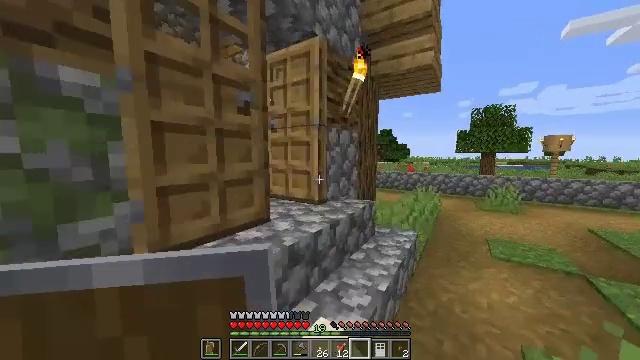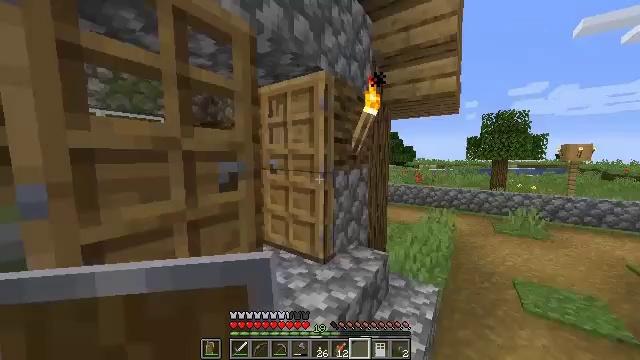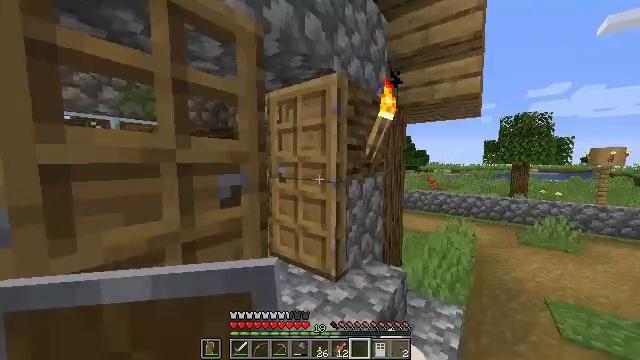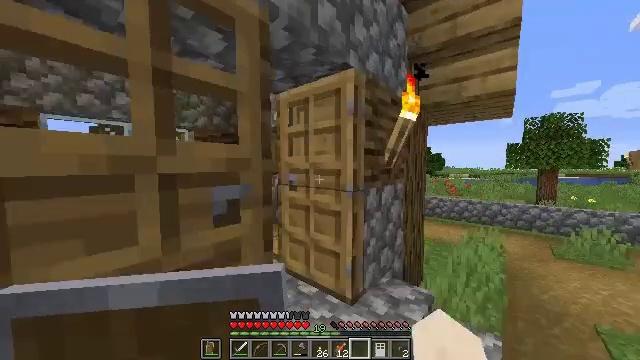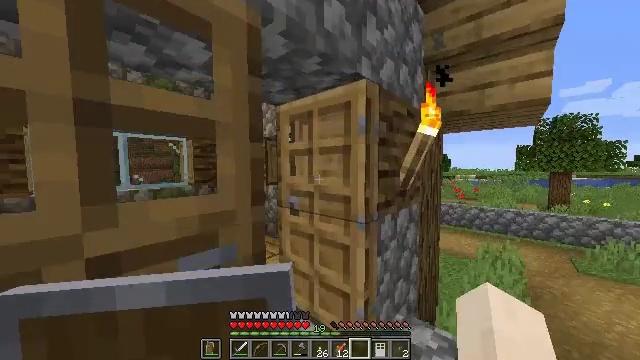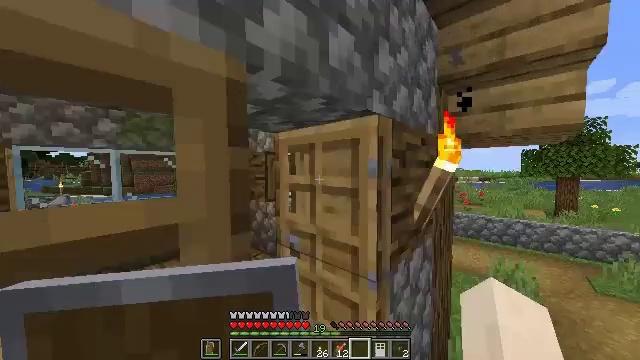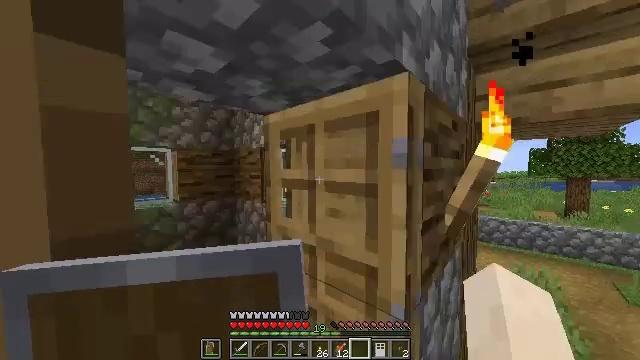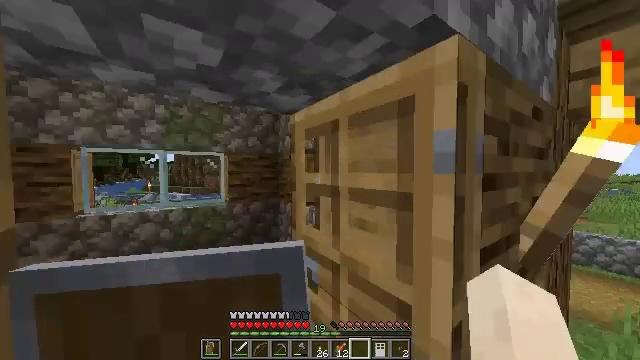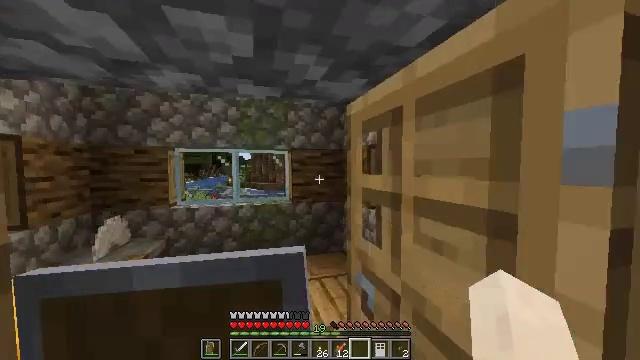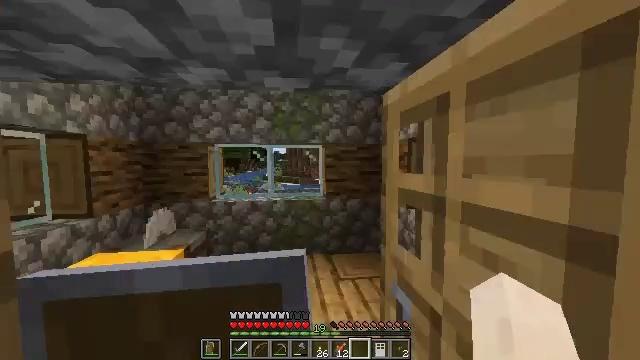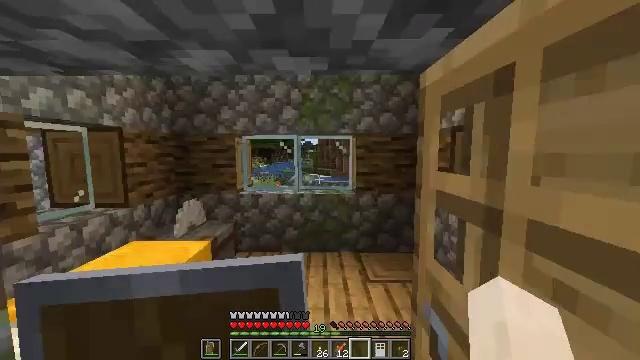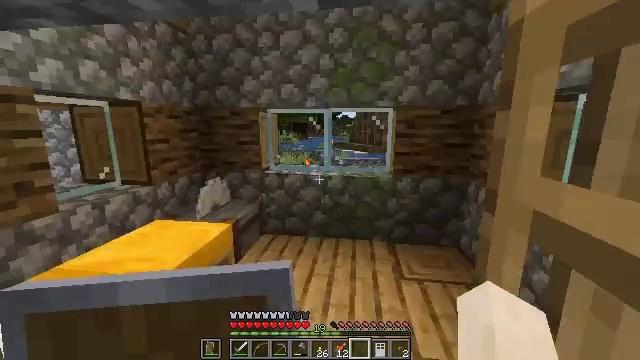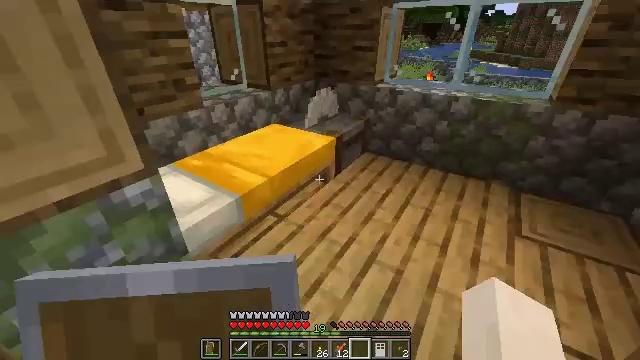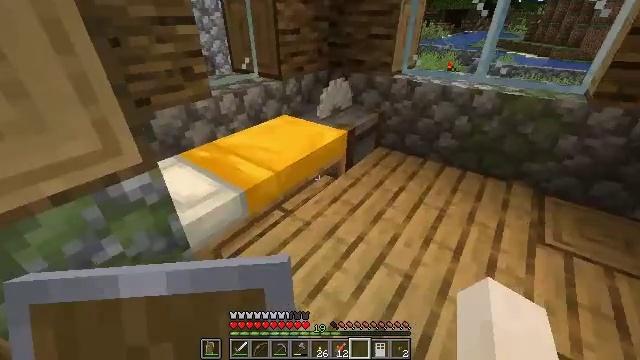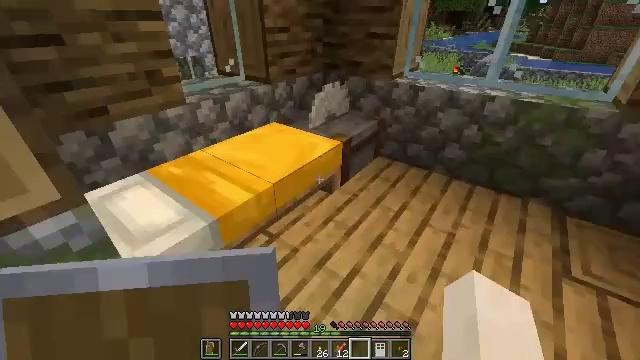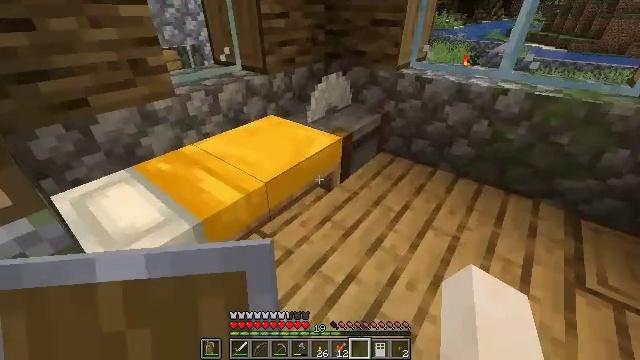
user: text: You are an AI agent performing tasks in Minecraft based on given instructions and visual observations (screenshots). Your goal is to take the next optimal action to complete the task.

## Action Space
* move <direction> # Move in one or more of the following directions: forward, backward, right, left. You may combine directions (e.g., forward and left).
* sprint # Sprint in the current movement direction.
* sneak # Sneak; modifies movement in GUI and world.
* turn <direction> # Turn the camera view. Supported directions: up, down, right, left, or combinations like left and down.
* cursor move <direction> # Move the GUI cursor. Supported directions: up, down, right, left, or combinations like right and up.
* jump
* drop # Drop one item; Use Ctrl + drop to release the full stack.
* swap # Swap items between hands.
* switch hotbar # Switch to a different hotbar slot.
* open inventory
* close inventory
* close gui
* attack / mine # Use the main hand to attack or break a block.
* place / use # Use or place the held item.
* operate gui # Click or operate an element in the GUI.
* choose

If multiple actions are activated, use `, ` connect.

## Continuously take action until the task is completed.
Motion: motion action
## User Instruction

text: Collect wheat crops.
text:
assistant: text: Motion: move forward, turn left
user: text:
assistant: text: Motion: move forward, turn left and up
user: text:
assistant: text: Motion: move forward, turn left and up
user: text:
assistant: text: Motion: move forward, turn left
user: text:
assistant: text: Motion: move forward
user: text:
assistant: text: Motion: move forward
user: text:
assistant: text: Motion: move forward, turn left
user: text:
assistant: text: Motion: move forward, turn left
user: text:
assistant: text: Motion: move forward, turn left and down
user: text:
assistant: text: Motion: move forward, turn left and down
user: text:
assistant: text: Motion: move forward, turn left and down
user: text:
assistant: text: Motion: move forward, turn left and down
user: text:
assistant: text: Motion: move forward, turn left and down
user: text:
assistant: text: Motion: move forward
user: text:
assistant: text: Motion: move forward and move right, turn left and down
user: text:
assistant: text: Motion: move forward and move right, turn left and down
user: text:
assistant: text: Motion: move forward and move right, turn right
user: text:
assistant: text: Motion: move forward
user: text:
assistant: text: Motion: move forward, turn right and up
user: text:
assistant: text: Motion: move forward, turn right and up
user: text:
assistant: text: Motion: no_op
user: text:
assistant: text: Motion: use / place
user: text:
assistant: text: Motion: use / place
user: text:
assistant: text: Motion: no_op
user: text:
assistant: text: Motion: no_op
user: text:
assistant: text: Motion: no_op
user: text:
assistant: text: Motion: open gui
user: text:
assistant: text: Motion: no_op
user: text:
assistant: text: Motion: cursor move left
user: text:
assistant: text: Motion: cursor move left and up